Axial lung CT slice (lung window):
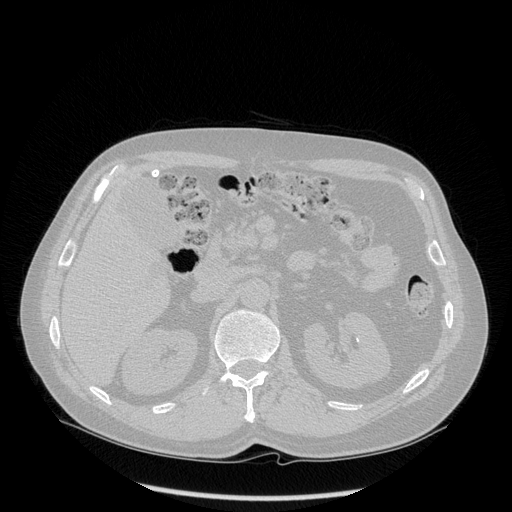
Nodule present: no